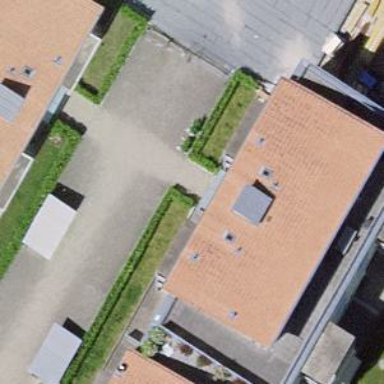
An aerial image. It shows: View of apartment building.